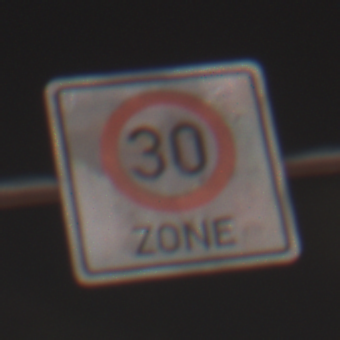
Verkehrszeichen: BeginnZone30
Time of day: Night
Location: Outdoor (Urban)
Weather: PartlyCloudy
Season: NotSpecified
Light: Artificial